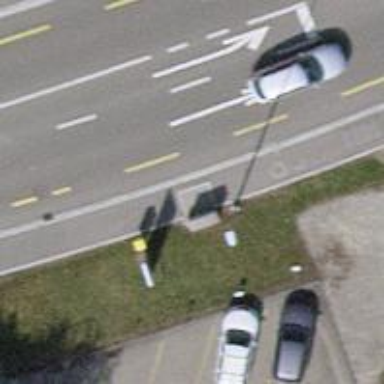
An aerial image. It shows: Street cabinet.